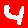
Digit: 4